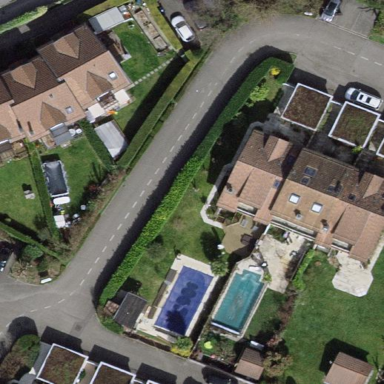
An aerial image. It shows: Garden enclosed by fence.